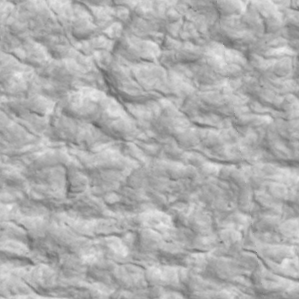
Label: non_frost